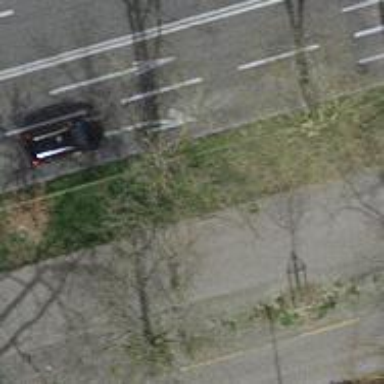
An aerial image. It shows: Avenue of trees.